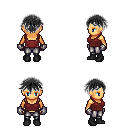
a pixel art fantasy rpg character, female body template, human, tanned skin, maroon pirate shirt, metal pants, gray short bangs hairstyle, metal gloves, black shoes, four views (front, back, left, right), 2x2 character sprite sheet, small pixel art, hard edges, no anti-aliasing